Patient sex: M
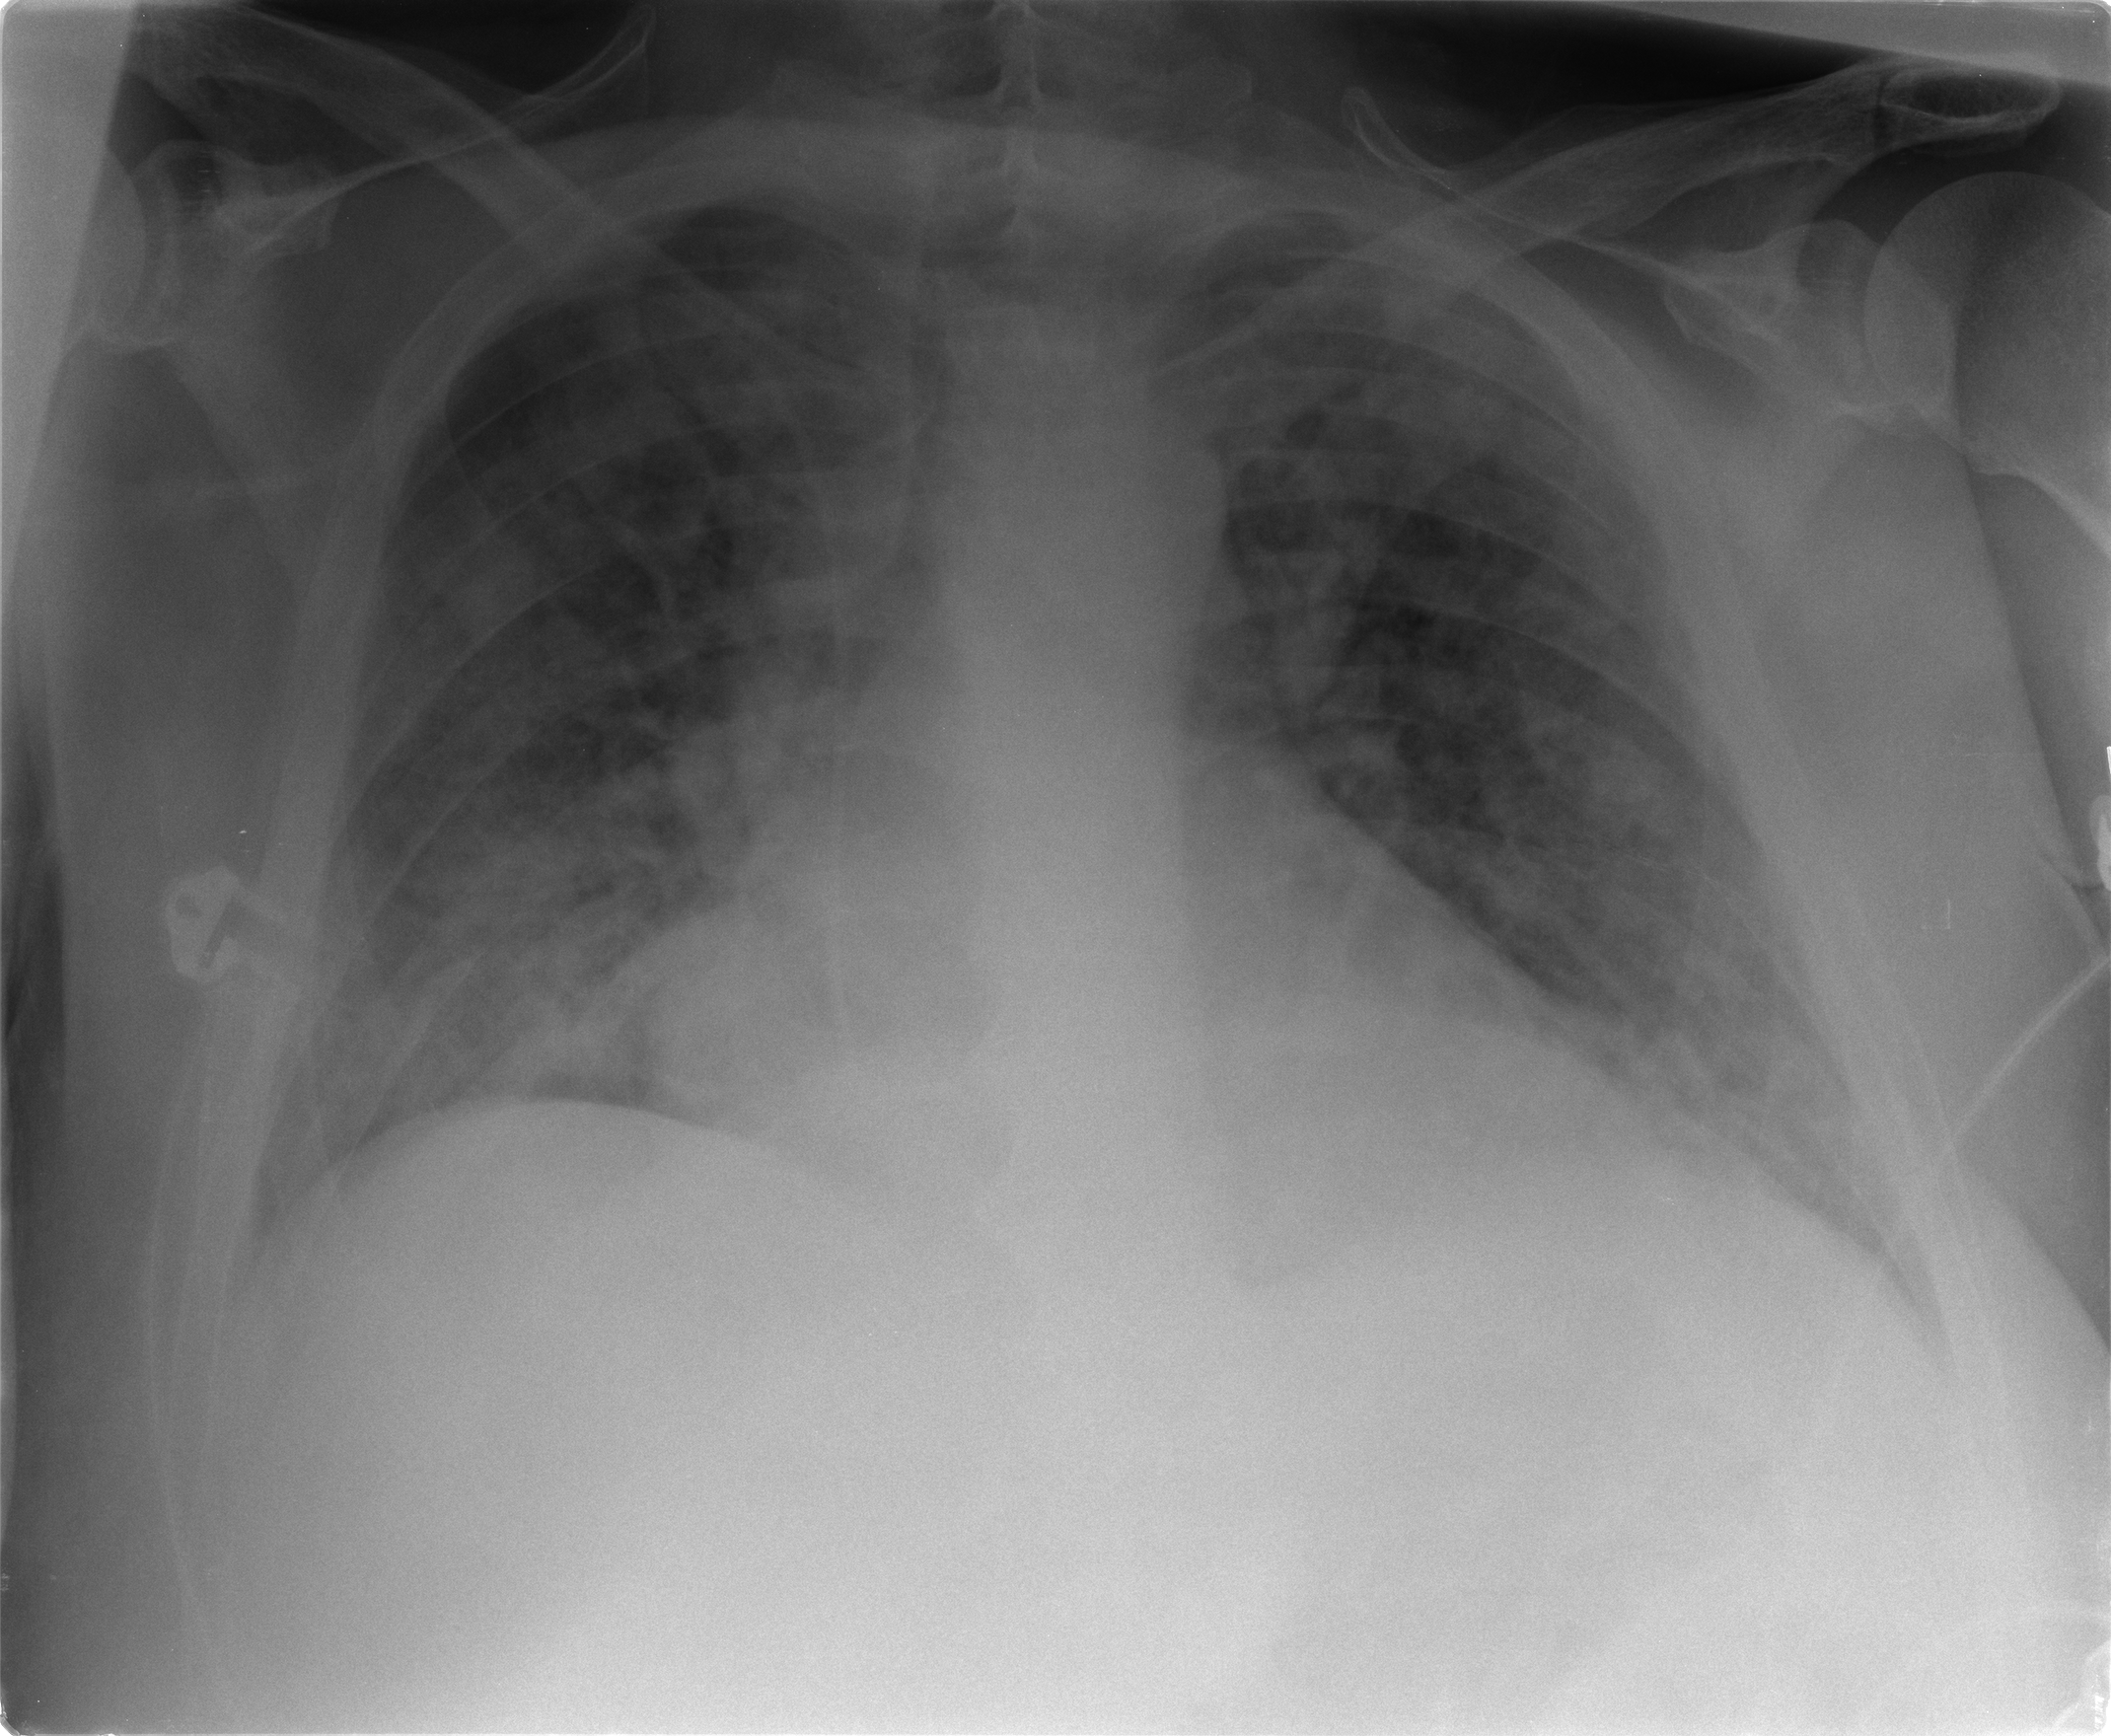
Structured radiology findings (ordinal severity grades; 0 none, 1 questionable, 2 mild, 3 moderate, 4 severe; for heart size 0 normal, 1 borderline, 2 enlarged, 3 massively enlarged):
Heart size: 0
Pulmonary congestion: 3
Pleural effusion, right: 0
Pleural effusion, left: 0
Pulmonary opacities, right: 3
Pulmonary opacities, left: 3
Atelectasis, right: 3
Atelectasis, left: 3